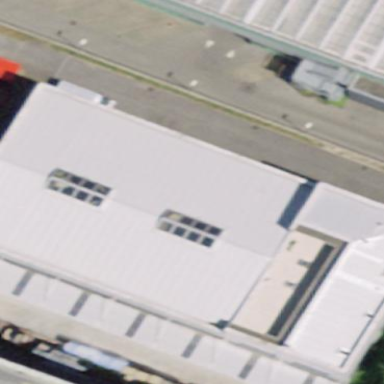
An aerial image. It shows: Industrial building.